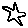
Label: star